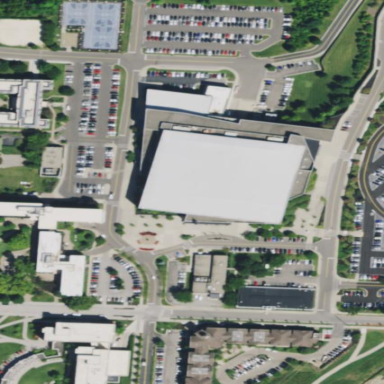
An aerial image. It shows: Sports center building that offers basketball and volleyball facilities.